Field crop: tomato
Growth stage: 1
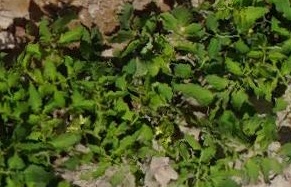
Species: tomato